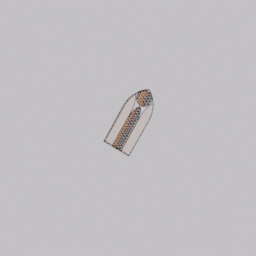
Label: architecture